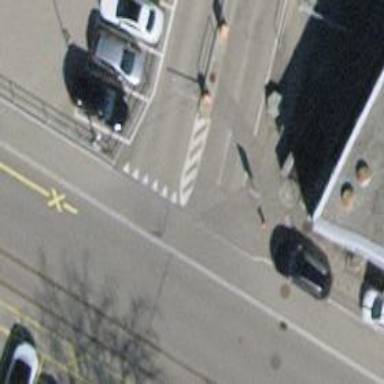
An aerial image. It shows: Lift gate barrier.